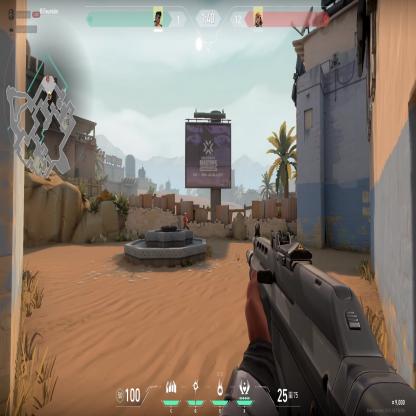
Label: enemy